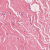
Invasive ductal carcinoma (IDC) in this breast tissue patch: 0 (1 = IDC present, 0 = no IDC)